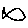
Label: fish